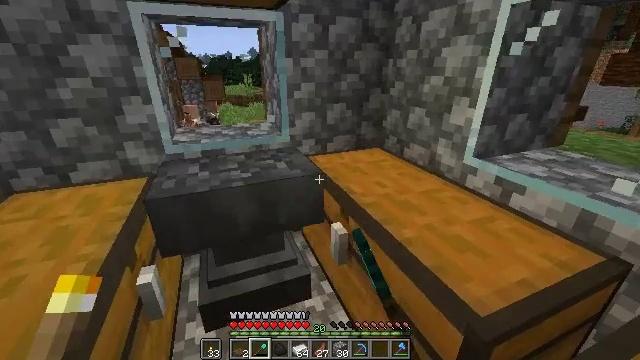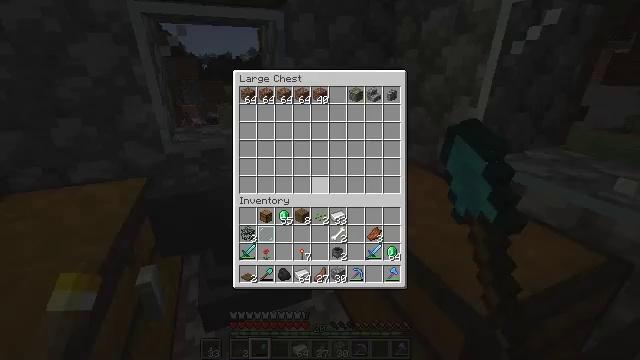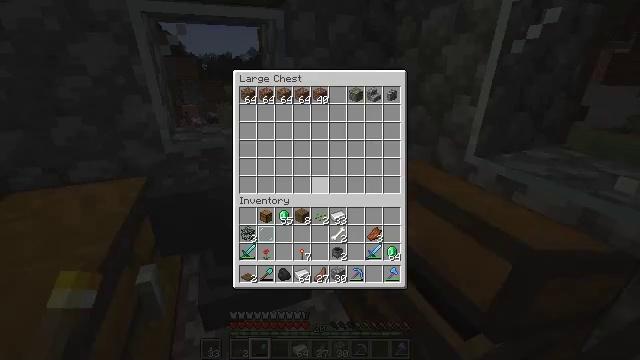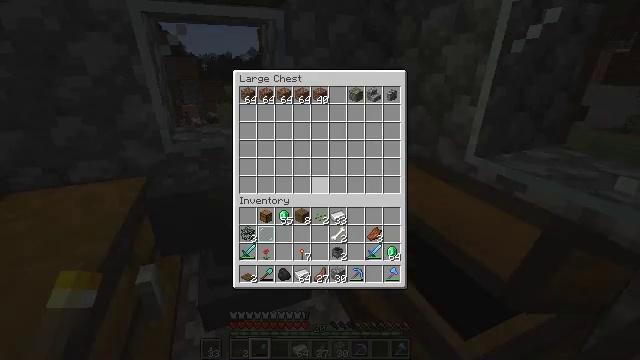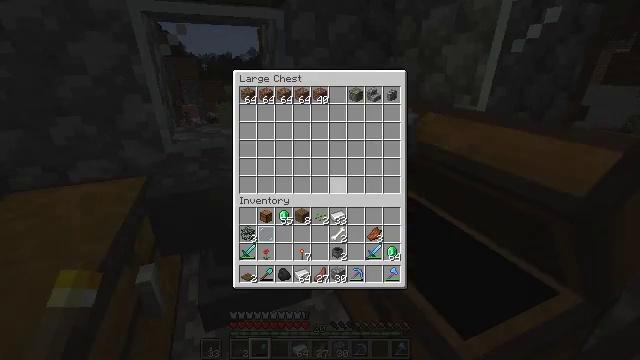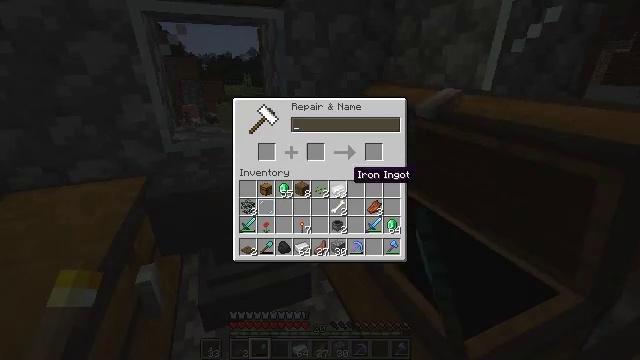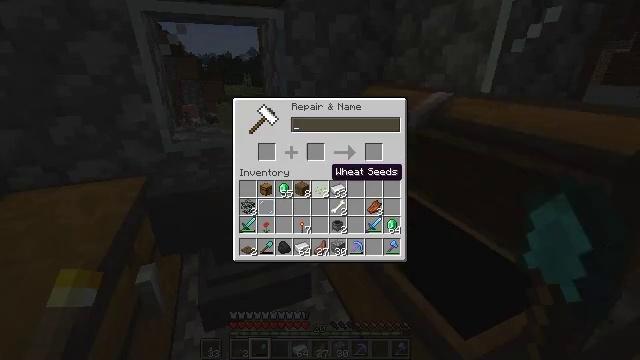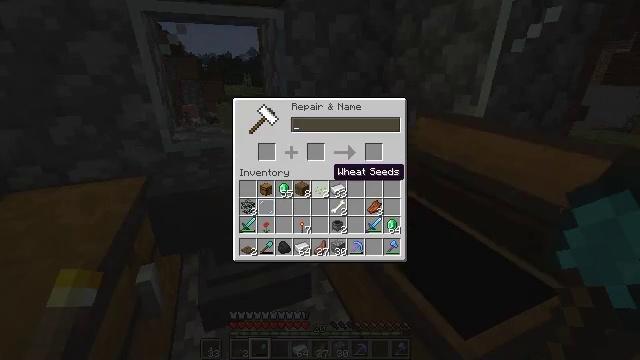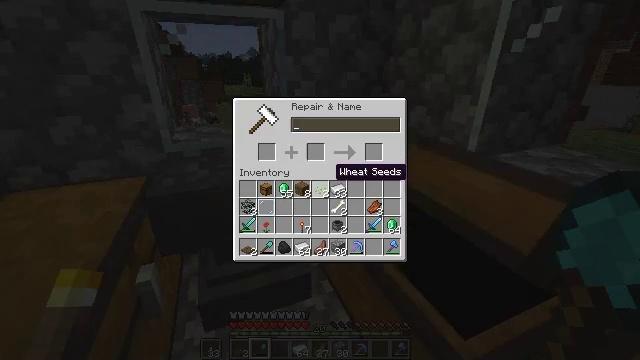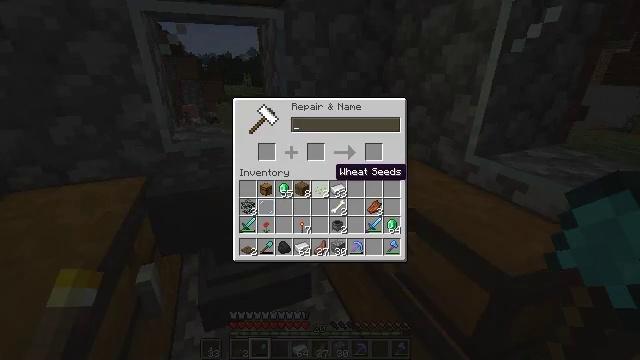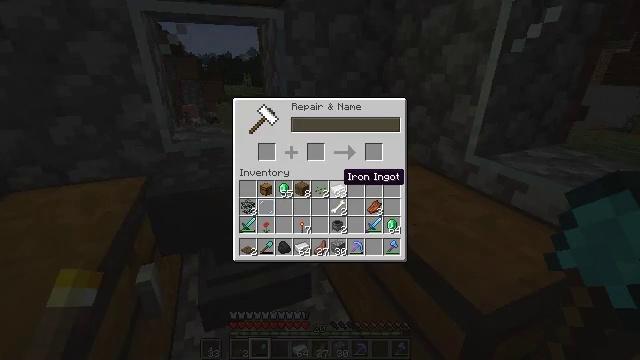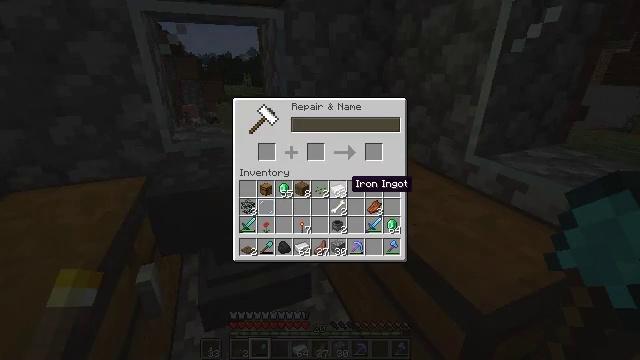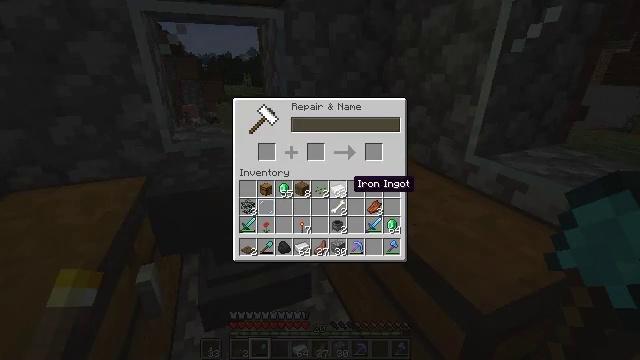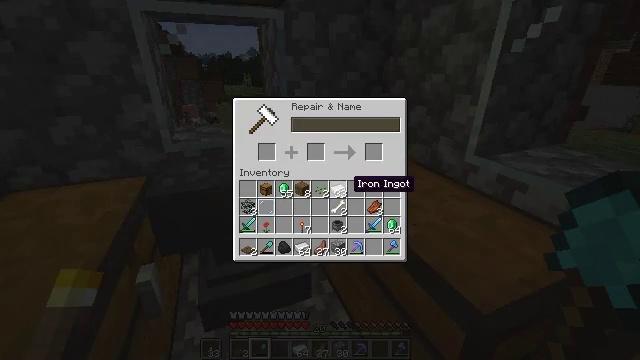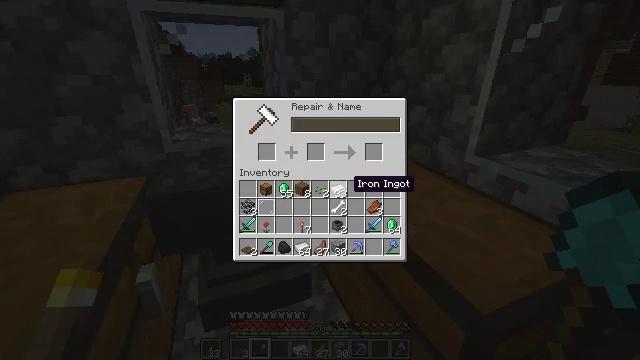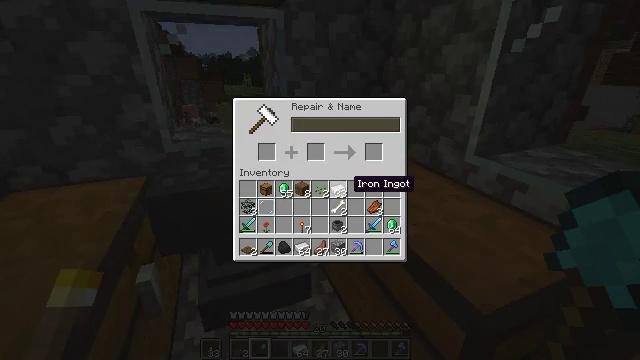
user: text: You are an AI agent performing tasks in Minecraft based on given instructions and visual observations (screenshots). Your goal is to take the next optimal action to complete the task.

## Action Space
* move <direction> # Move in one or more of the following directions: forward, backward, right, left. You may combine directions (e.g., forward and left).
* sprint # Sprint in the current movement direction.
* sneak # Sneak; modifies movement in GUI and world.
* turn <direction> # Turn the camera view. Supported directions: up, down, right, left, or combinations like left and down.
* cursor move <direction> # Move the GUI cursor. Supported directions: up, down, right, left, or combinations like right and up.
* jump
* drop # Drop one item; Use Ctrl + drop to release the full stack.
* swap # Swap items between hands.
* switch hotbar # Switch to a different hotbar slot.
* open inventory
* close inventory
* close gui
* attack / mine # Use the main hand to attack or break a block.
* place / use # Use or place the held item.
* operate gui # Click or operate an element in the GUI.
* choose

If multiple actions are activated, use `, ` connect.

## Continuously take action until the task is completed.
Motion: motion action
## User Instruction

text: Use wool to craft a light gray carpet.
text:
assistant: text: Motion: no_op
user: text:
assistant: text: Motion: no_op
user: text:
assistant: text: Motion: no_op
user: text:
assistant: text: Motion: cursor move right
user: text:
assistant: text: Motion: cursor move right
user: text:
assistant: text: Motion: no_op
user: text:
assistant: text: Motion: no_op
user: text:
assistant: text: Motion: no_op
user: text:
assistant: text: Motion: no_op
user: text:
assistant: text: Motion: cursor move right
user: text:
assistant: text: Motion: cursor move right and down
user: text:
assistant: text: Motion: no_op
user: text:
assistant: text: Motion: no_op
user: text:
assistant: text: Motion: no_op
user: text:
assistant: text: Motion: no_op
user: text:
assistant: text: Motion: no_op
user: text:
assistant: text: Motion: no_op
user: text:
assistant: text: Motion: no_op
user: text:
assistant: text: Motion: turn right
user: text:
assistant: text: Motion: turn right
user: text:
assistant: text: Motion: turn right and down
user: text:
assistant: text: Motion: turn right
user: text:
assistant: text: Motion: use / place
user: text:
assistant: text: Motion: use / place
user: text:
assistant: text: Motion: use / place
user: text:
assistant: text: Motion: use / place
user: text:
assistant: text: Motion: no_op
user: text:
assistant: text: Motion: no_op
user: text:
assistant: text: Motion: no_op
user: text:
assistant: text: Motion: no_op